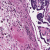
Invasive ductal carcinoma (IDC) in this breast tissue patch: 1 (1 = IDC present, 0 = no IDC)